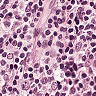
Metastatic tissue present: no